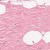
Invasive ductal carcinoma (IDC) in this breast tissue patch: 0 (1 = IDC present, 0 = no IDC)